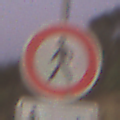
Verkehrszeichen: VerbotFussgaenger
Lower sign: RichtungsangabeDurchPfeile6
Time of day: Dawn
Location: Outdoor (RoadRail)
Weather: Clear
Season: NotSpecified
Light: Natural